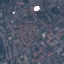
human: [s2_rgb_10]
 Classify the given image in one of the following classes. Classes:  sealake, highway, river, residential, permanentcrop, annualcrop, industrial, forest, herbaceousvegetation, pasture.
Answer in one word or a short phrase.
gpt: Residential